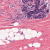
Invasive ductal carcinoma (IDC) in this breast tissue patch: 0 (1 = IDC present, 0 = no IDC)